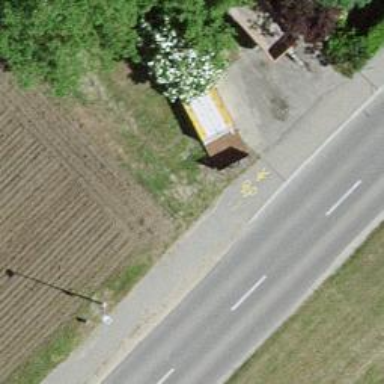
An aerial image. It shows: Asphalt cycleway.